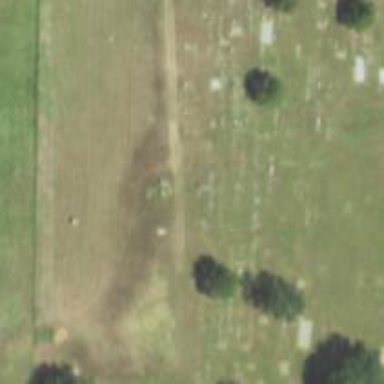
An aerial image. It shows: Grave yard.